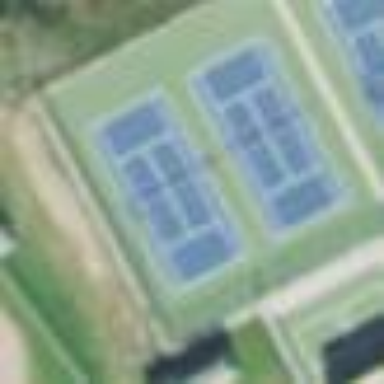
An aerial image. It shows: Tennis court on pitch designated for leisure land.